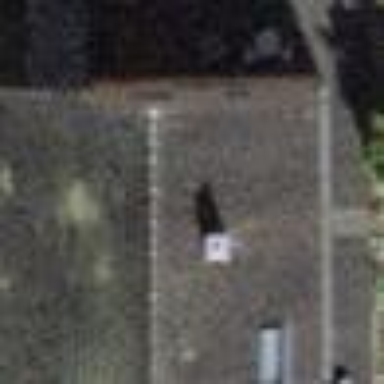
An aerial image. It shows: Building with tiled roof.